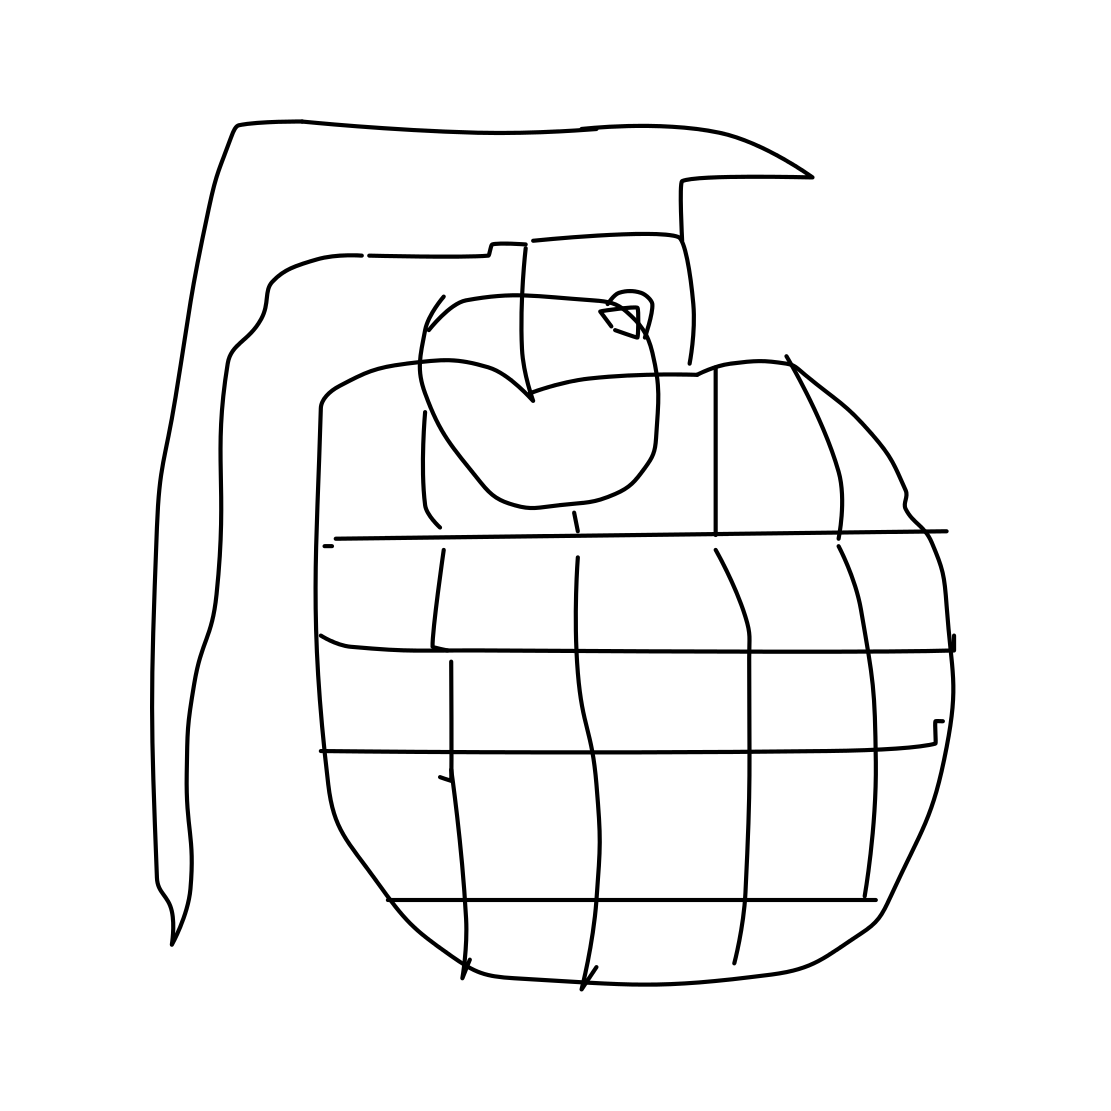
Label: grenade